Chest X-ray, PA view. Patient: 26 years old, sex M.
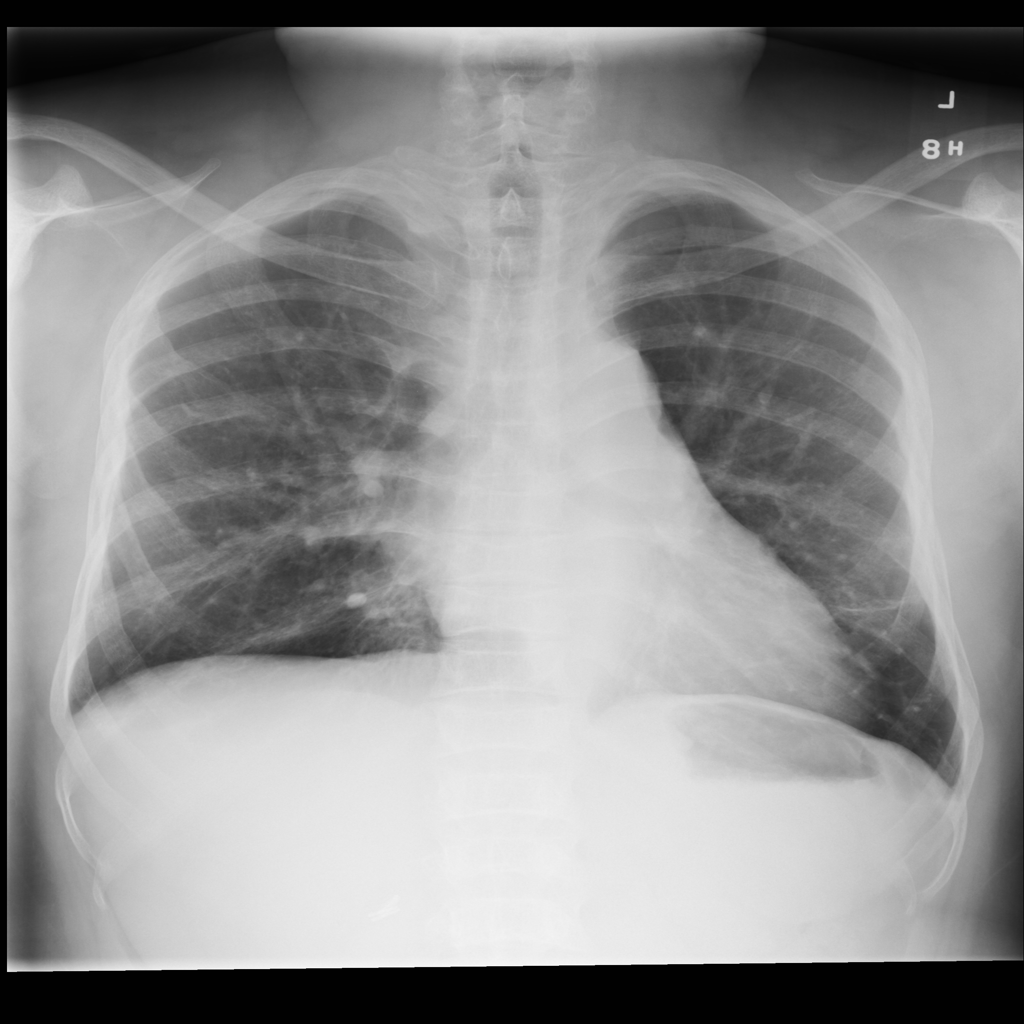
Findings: Infiltration